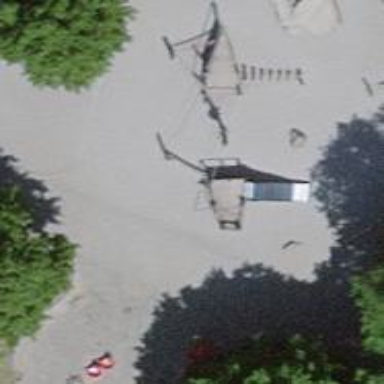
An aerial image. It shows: Playground featuring ship-themed structure.